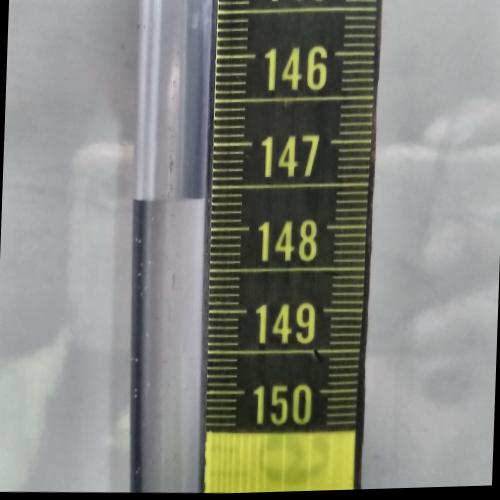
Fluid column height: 147.6 cm